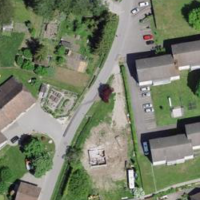
EUNIS habitat code: 54
Species observed at this site:
Euphorbia cyparissias